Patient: sex M, age 52
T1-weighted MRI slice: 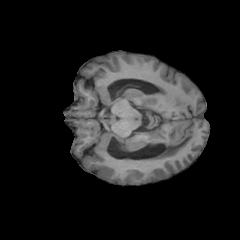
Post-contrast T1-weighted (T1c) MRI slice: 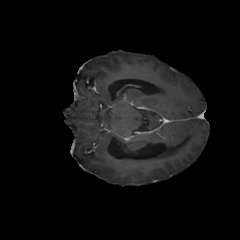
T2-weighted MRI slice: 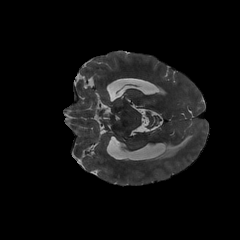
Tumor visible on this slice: yes
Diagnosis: Glioblastoma, IDH-wildtype
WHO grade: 4